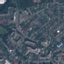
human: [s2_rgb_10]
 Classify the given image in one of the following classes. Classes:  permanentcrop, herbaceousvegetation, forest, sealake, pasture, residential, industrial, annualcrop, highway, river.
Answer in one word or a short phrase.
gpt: Residential